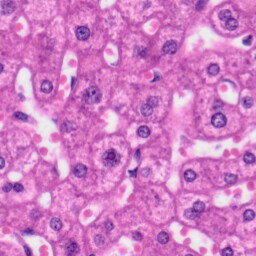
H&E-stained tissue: Liver